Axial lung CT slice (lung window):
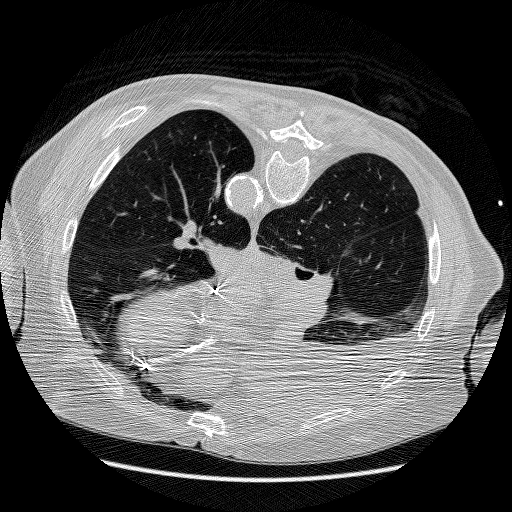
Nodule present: no